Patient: sex M, age 50
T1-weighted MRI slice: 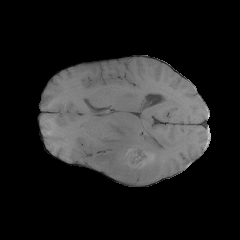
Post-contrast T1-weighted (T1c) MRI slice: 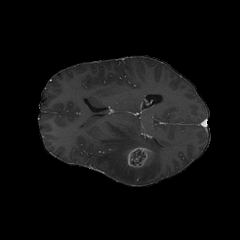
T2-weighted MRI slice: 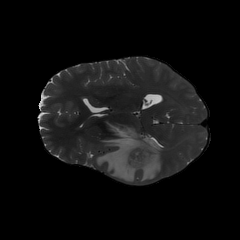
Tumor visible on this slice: yes
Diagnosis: Glioblastoma, IDH-wildtype
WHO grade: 4